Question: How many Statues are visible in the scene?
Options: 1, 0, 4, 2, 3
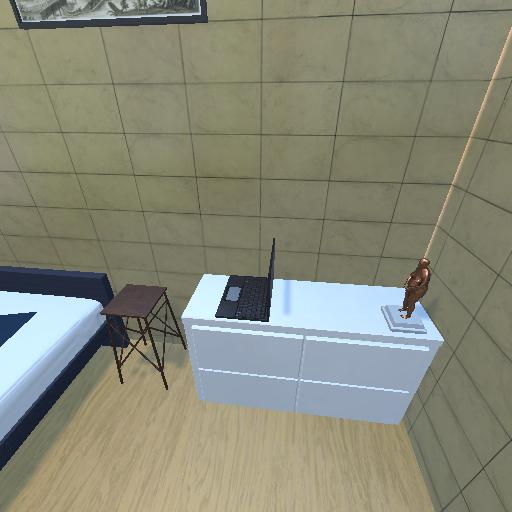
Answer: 1